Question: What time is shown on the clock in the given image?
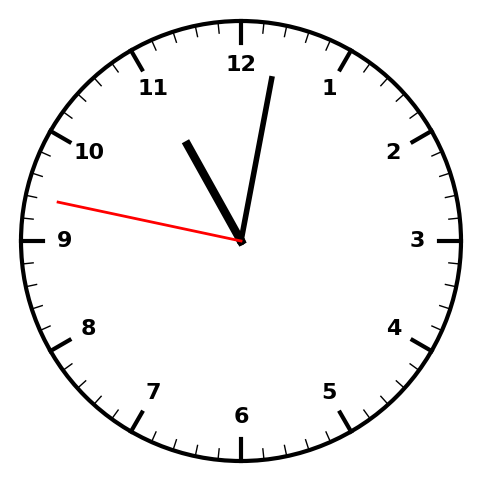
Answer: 11:01:47